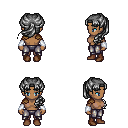
a pixel art fantasy rpg character, female body template, human, dark skin, leather shoulder armor, metal pants, gray princess hairstyle, white cloth bracers, brown shoes, four views (front, back, left, right), 2x2 character sprite sheet, small pixel art, hard edges, no anti-aliasing